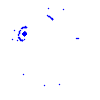
Particle: electron